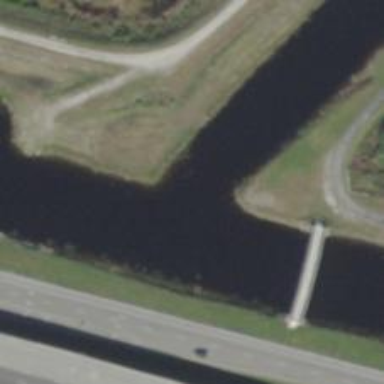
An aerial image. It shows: Canal.